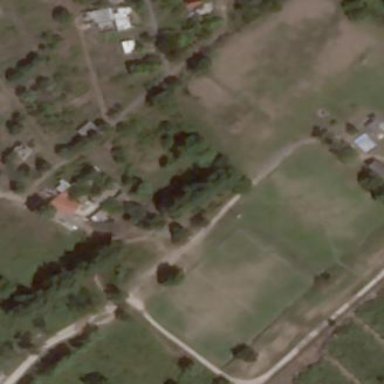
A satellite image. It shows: Soccer pitch for leisureland activities.